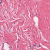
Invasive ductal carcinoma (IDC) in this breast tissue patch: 0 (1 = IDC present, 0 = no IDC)